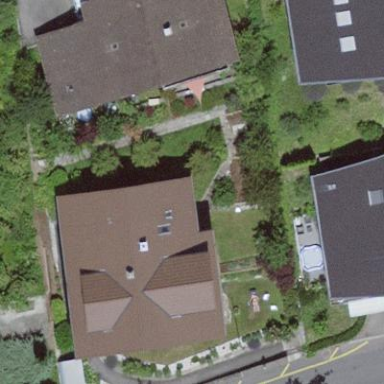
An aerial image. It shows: Residential building.